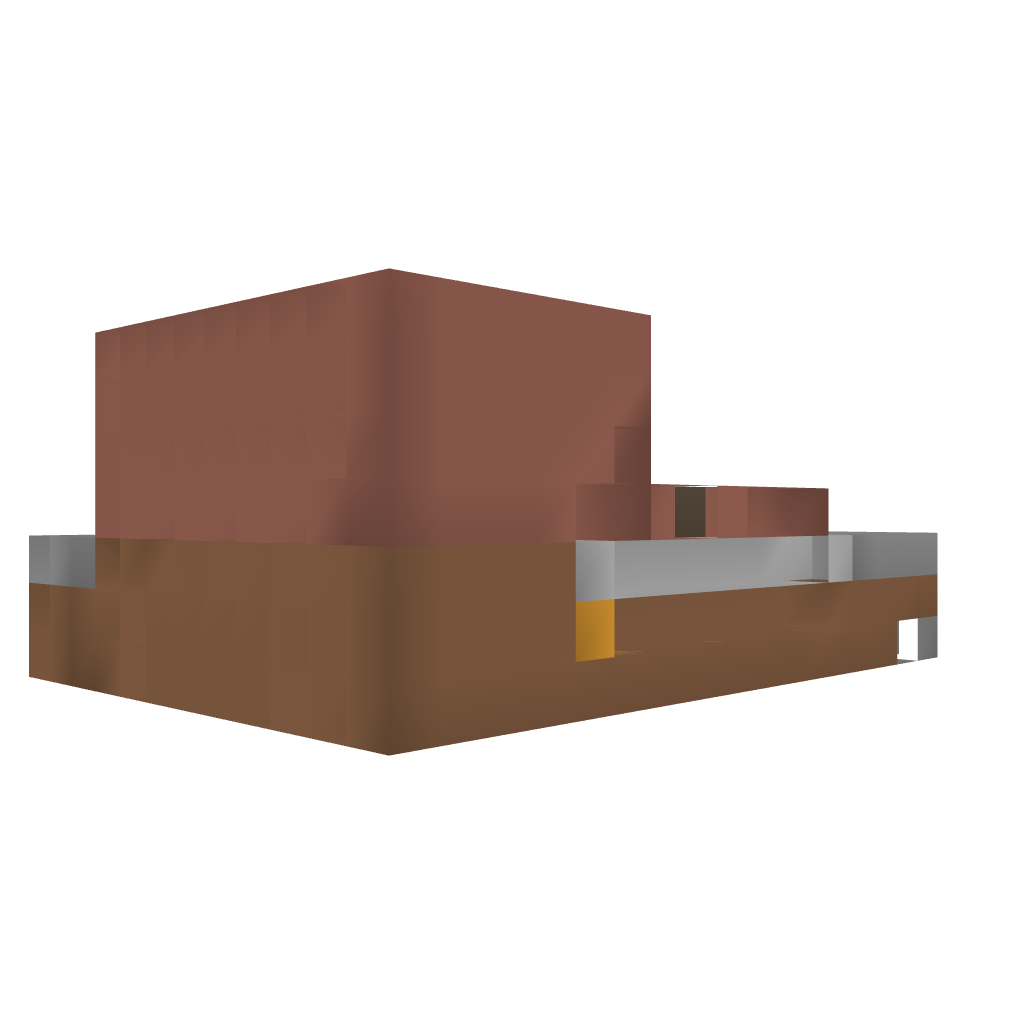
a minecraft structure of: Wheat farm